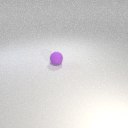
small purple rubber sphere